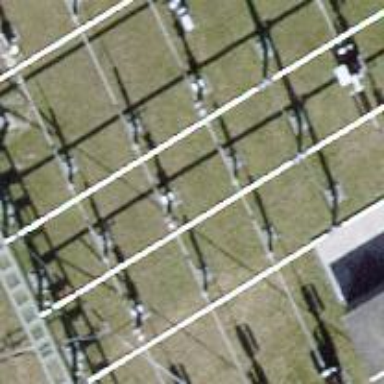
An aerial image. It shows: Three cables of power line.